Field crop: maize
Growth stage: 2
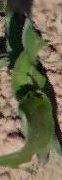
Species: maize